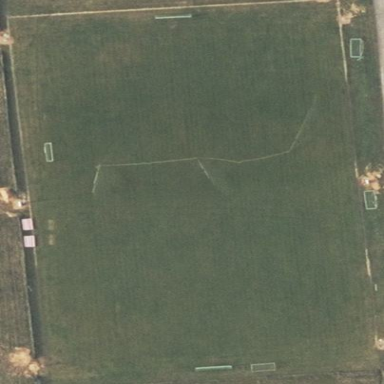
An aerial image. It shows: Grass pitch designated for soccer.